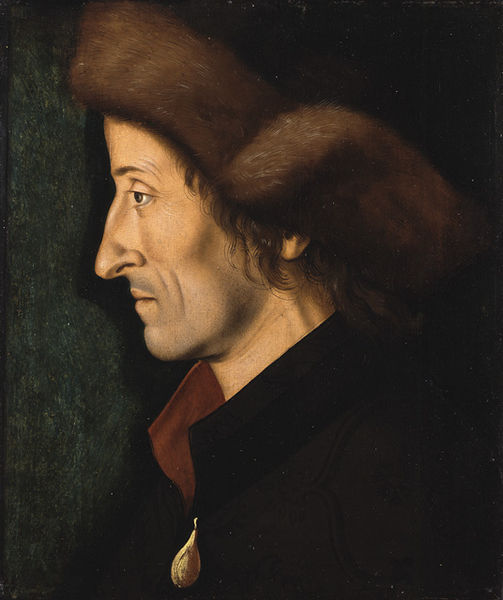
Titel: Bildnis des Sebastian Brant
Künstler: Hans d. Ä. Burgkmair
Standort: Karlsruhe
Institution: Staatliche Kunsthalle Karlsruhe
Schlagwörter: dunkel, gemälde, mann, schatten, grün, braun, haar, hintergrund, hut, licht, mund, nase, ohr, profil, schmuck, schwarz, stirn, blick, rot, bart, mütze, schnurrbart, augen, falten, gesicht, kragen, pelz, bildnis, hals, portrait, porträt, öl, auge, gold, haare, mantel, kinn, knopf, lippen, locke, locken, renaissance, traurig, fell, kopfbedeckung, seitlich, man, russland, kette, hat, red, white, black, collar, dark, face, falte, green, hair, nose, spitz, ernst, grübchen, grimmig, seitenansicht, verzierung, brown, wange, augenbraue, ohrläppchen, medaillon, bürger, nerz, profile, rasiert, anhänger, amulett, medallion, sad, skin, schwart, ear, head, orange, adliger, fellmütze, pelzmütze, pelzkappe, shadow, coat, fur, mouth, beard, cravat, jacket, curl, tie, person, neck, square, side view, english, jude, unrasiert, süddeutsch, eye, lips, schwarz rot gold, schearz, duster, fellhut, van eyck, nordalpin, medailon, shirt, seehund, silhouette, mutze, serious, amulet, bartstoppel, dreitagebart, hunter, hari, pendant, niederlände, mozart, ciaroscuro, fur hat, black coat, portraiit, lobe, seal, schwarzejacke, jbkbj, patrit, outdoorsman, zipper, side portrait, swool, curky, haair